Question: I'm trying to write a query for a Geological database where some alteration data has been logged into a table, tblDHAlteration.
Using SQL Server 2012.
I want to re-organise the data in the table either as a query or in a view so that the various alteration codes, such as SER, SI, BIOT and GRAPH are placed into their respective columns as shown in the attached image.
I've tried creating multiple union queries and then coalescing the data. I ended up creating views, and this works, however I was hoping to avoid having to create multiple views to coalesce from. Is there an easier/more efficient way to write these?
Thanks for your help.
Cheers
View AA:
'''
(SELECT DATASET, HOLE_ID, Depth_FROM, DEPTH_TO, Alt_SER, Alt_SI from
(SELECT DATASET, HOLE_ID, Depth_FROM, DEPTH_TO, Alt_SER, NULL as 'Alt_SI' from
(SELECT DATASET, HOLE_ID, Depth_FROM, DEPTH_TO, Alt1_Code as Alt_SER FROM tblDHAlteration where Alt1_Code = 'SER') A
UNION ALL
SELECT DATASET, HOLE_ID, Depth_FROM, DEPTH_TO, Alt_SER, NULL as 'Alt_SI' from
(SELECT DATASET, HOLE_ID, Depth_FROM, DEPTH_TO, Alt2_Code as Alt_SER FROM tblDHAlteration where Alt2_Code = 'SER') B) AA)
'''
View BB:
'''
(SELECT DATASET, HOLE_ID, Depth_FROM, DEPTH_TO, Alt_SER, Alt_SI from
(SELECT DATASET, HOLE_ID, Depth_FROM, DEPTH_TO, NULL AS 'Alt_SER', Alt_SI from
(SELECT DATASET, HOLE_ID, Depth_FROM, DEPTH_TO, Alt1_Code as Alt_SI FROM tblDHAlteration where Alt1_Code = 'SI') A
UNION ALL
SELECT DATASET, HOLE_ID, Depth_FROM, DEPTH_TO, NULL AS 'Alt_SER', Alt_SI from
(SELECT DATASET, HOLE_ID, Depth_FROM, DEPTH_TO, Alt2_Code as Alt_SI
FROM tblDHAlteration where Alt2_Code = 'SI') B) BB)
'''
COALESCE QUERY:
'''
SELECT COALESCE (AA.DATASET, BB.DATASET) DATASET, COALESCE (AA.HOLE_ID, BB.HOLE_ID) HOLE_ID, COALESCE (AA.DEPTH_FROM,BB.DEPTH_FROM) DEPTH_FROM,
COALESCE (AA.DEPTH_TO,BB.DEPTH_TO) DEPTH_TO,
COALESCE( CAST(AA.Alt_SER as nvarchar(25)),CAST(BB.Alt_SER as nvarchar(25))) ALT_SER,
COALESCE( CAST(AA.Alt_SI as nvarchar(25)),CAST(BB.Alt_SI as nvarchar(25))) Alt_SI,
From AA full outer join BB
on AA.Dataset = BB.DataSet and AA.Hole_ID = BB.Hole_ID AND AA.Depth_From = BB.Depth_From
order by dataset, hole_ID, Depth_From
'''

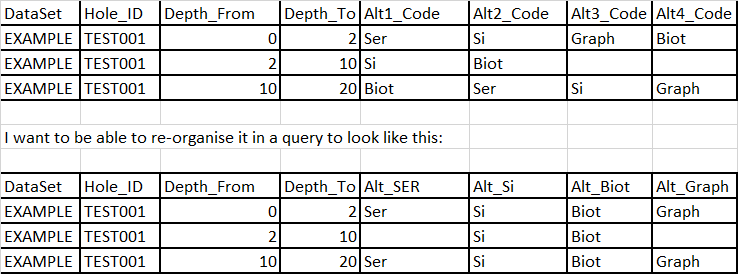
Answer: Try this:
'''
;with data as (
select
DataSet,
Hole_ID,
Depth_From,
Depth_To,
Alt_Code = Alt1_Code
from tblDHAlteration
union all
select
DataSet,
Hole_ID,
Depth_From,
Depth_To,
Alt_Code = Alt2_Code
from tblDHAlteration
)
select
data.DataSet,
data.Hole_ID,
data.Depth_From,
data.Depth_To,
Alt_SER = max(pvt.Alt_SER),
Alt_Si = max(pvt.Alt_Si),
Alt_Biot = max(pvt.Alt_Biot),
Alt_Graph = max(pvt.Alt_Graph)
from data
cross apply (values
('Ser', 'Ser', ' ', ' ', ' '),
('Si', ' ', 'Si', ' ', ' '),
('Biot', ' ', ' ', 'Biot', ' '),
('Graph', ' ', ' ', ' ', 'Graph')
) pvt(Alt_Code, Alt_SER, Alt_Si, Alt_Biot, Alt_Graph)
where pvt.Alt_Code = data.Alt_Code
group by
data.DataSet,
data.Hole_ID,
data.Depth_From,
data.Depth_To
'''